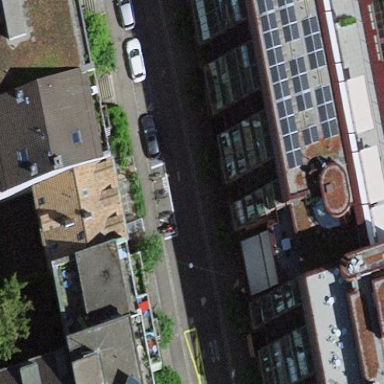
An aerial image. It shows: Building that serves as nursing home.